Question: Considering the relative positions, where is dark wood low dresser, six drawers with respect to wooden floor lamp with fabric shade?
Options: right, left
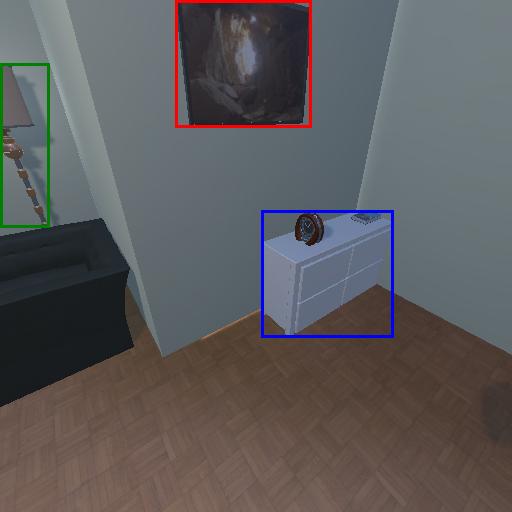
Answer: right